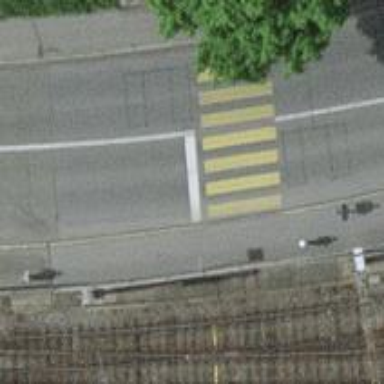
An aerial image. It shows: Road with traffic signals.